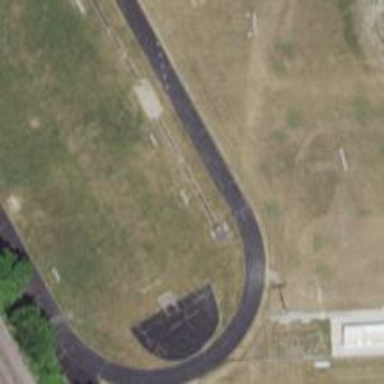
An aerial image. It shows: Track in leisure land.